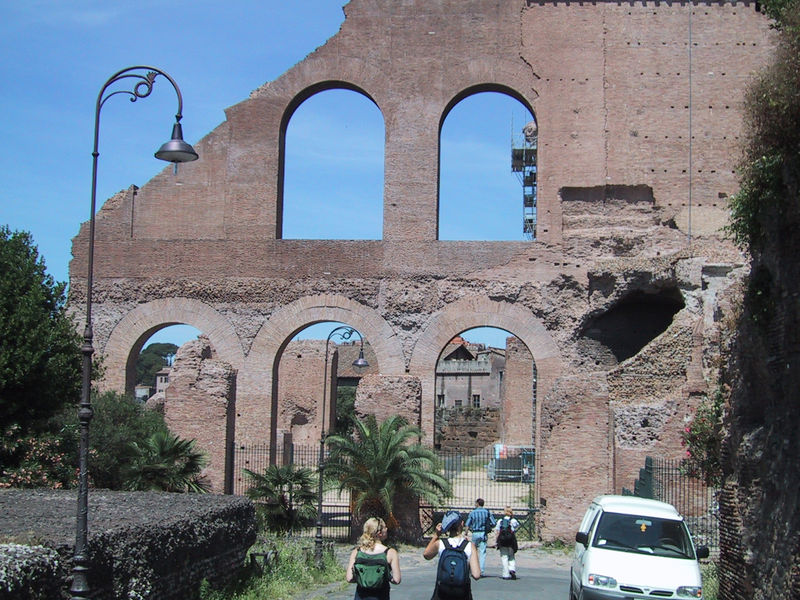
Titel: Konstantins- oder Maxentiusbasilika
Standort: Rom, Forum Romanum (EU - I - Latium)
Schlagwörter: baum, blau, himmel, mann, frauen, menschen, fenster, frau, grau, laterne, männer, strasse, gebäude, gras, haus, rot, weg, zaun, wand, architektur, stein, steine, büsche, gitter, kirche, sonne, sträucher, personen, bogen, fassade, italien, süden, mauer, ziegel, hecke, backstein, beleuchtung, besucher, auto, rundbogen, kopftuch, durchgang, palme, tor, foto, fotografie, bögen, arkade, ruine, gerüst, mauerwerk, loch, löcher, rom, kaputt, putz, seitenschiff, antik, rundbögen, straßenlampe, palmen, geschosse, aquädukt, spaziergänger, rucksack, fahrzeug, römisch, forum, pferdeschwanz, bauwerk, romanisch, zerfallen, fensterbögen, torbögen, touristen, amphitheater, bus, beschädigt, pkw, ruime, hinmel, touristinnen, italtien, antuk, weißes auto, kleinbus